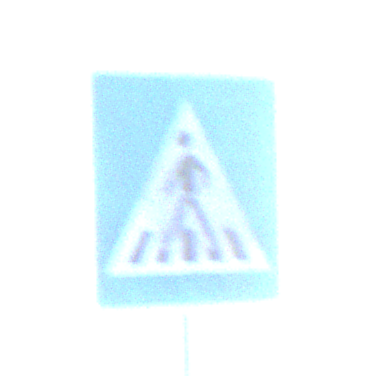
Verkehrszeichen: FussgaengerueberwegRechts
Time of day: MorningAfternoon
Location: Outdoor (Nature)
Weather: PartlyCloudy
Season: NotSpecified
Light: Natural